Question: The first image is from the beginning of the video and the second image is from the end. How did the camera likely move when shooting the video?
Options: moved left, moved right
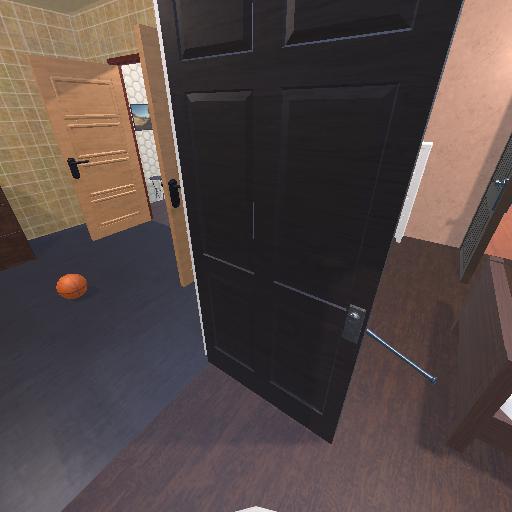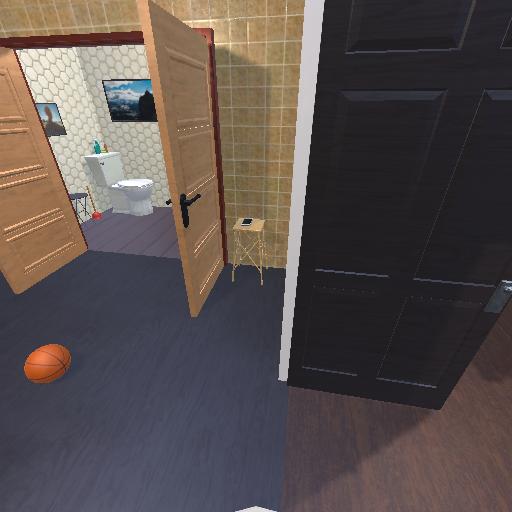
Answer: moved left